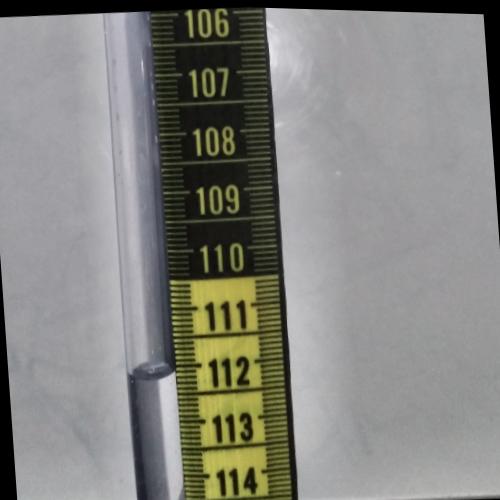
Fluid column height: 112.1 cm